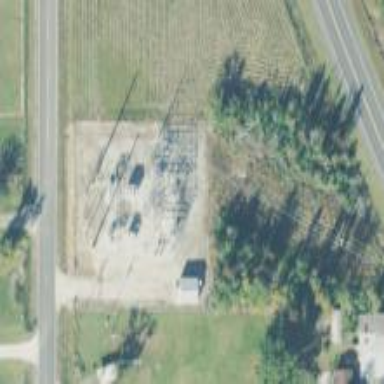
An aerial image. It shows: Outdoor distribution substation protected by fence.